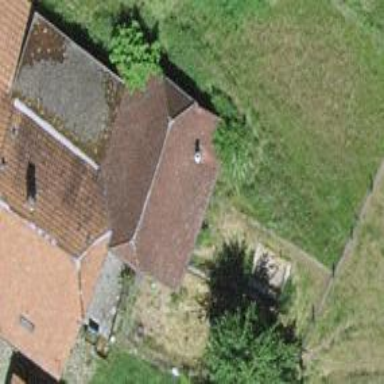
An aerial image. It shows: Barn.